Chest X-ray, PA view. Patient: 70 years old, sex F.
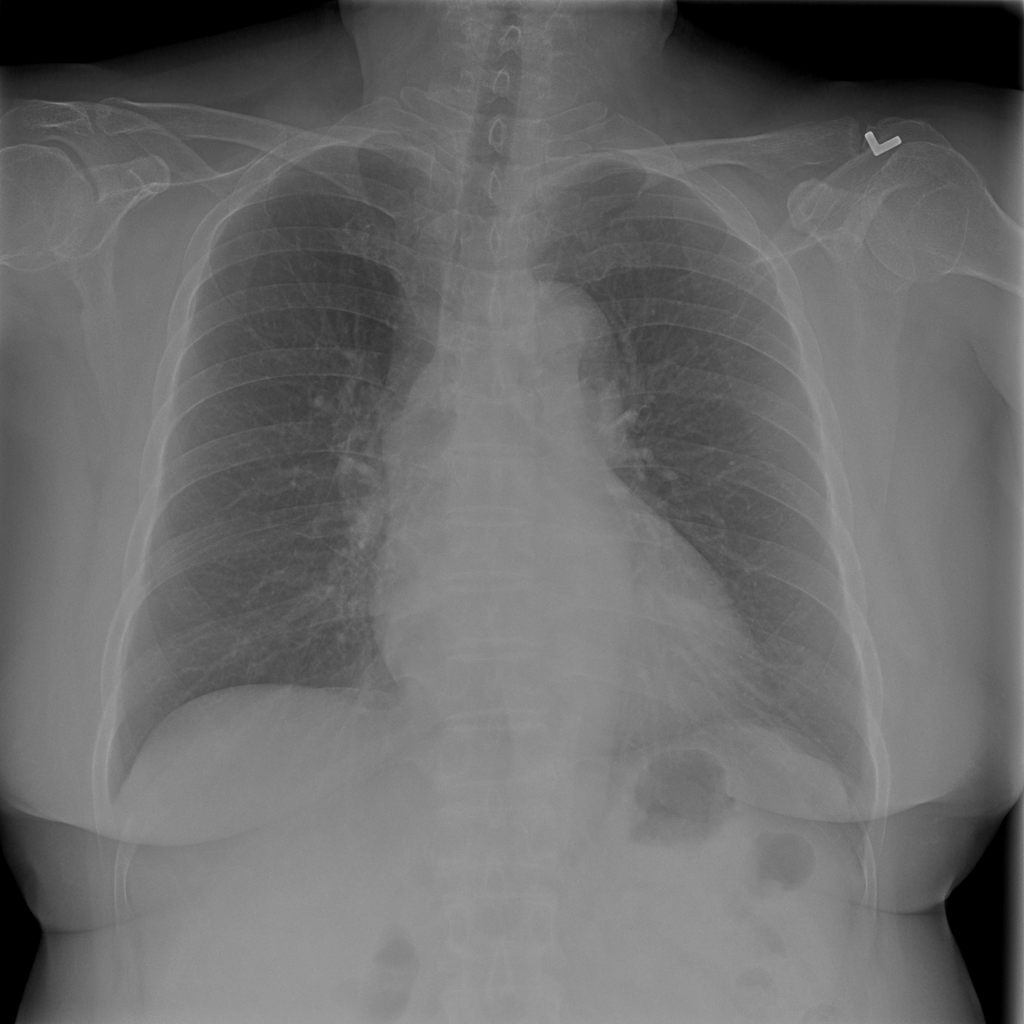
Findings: No Finding